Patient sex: M
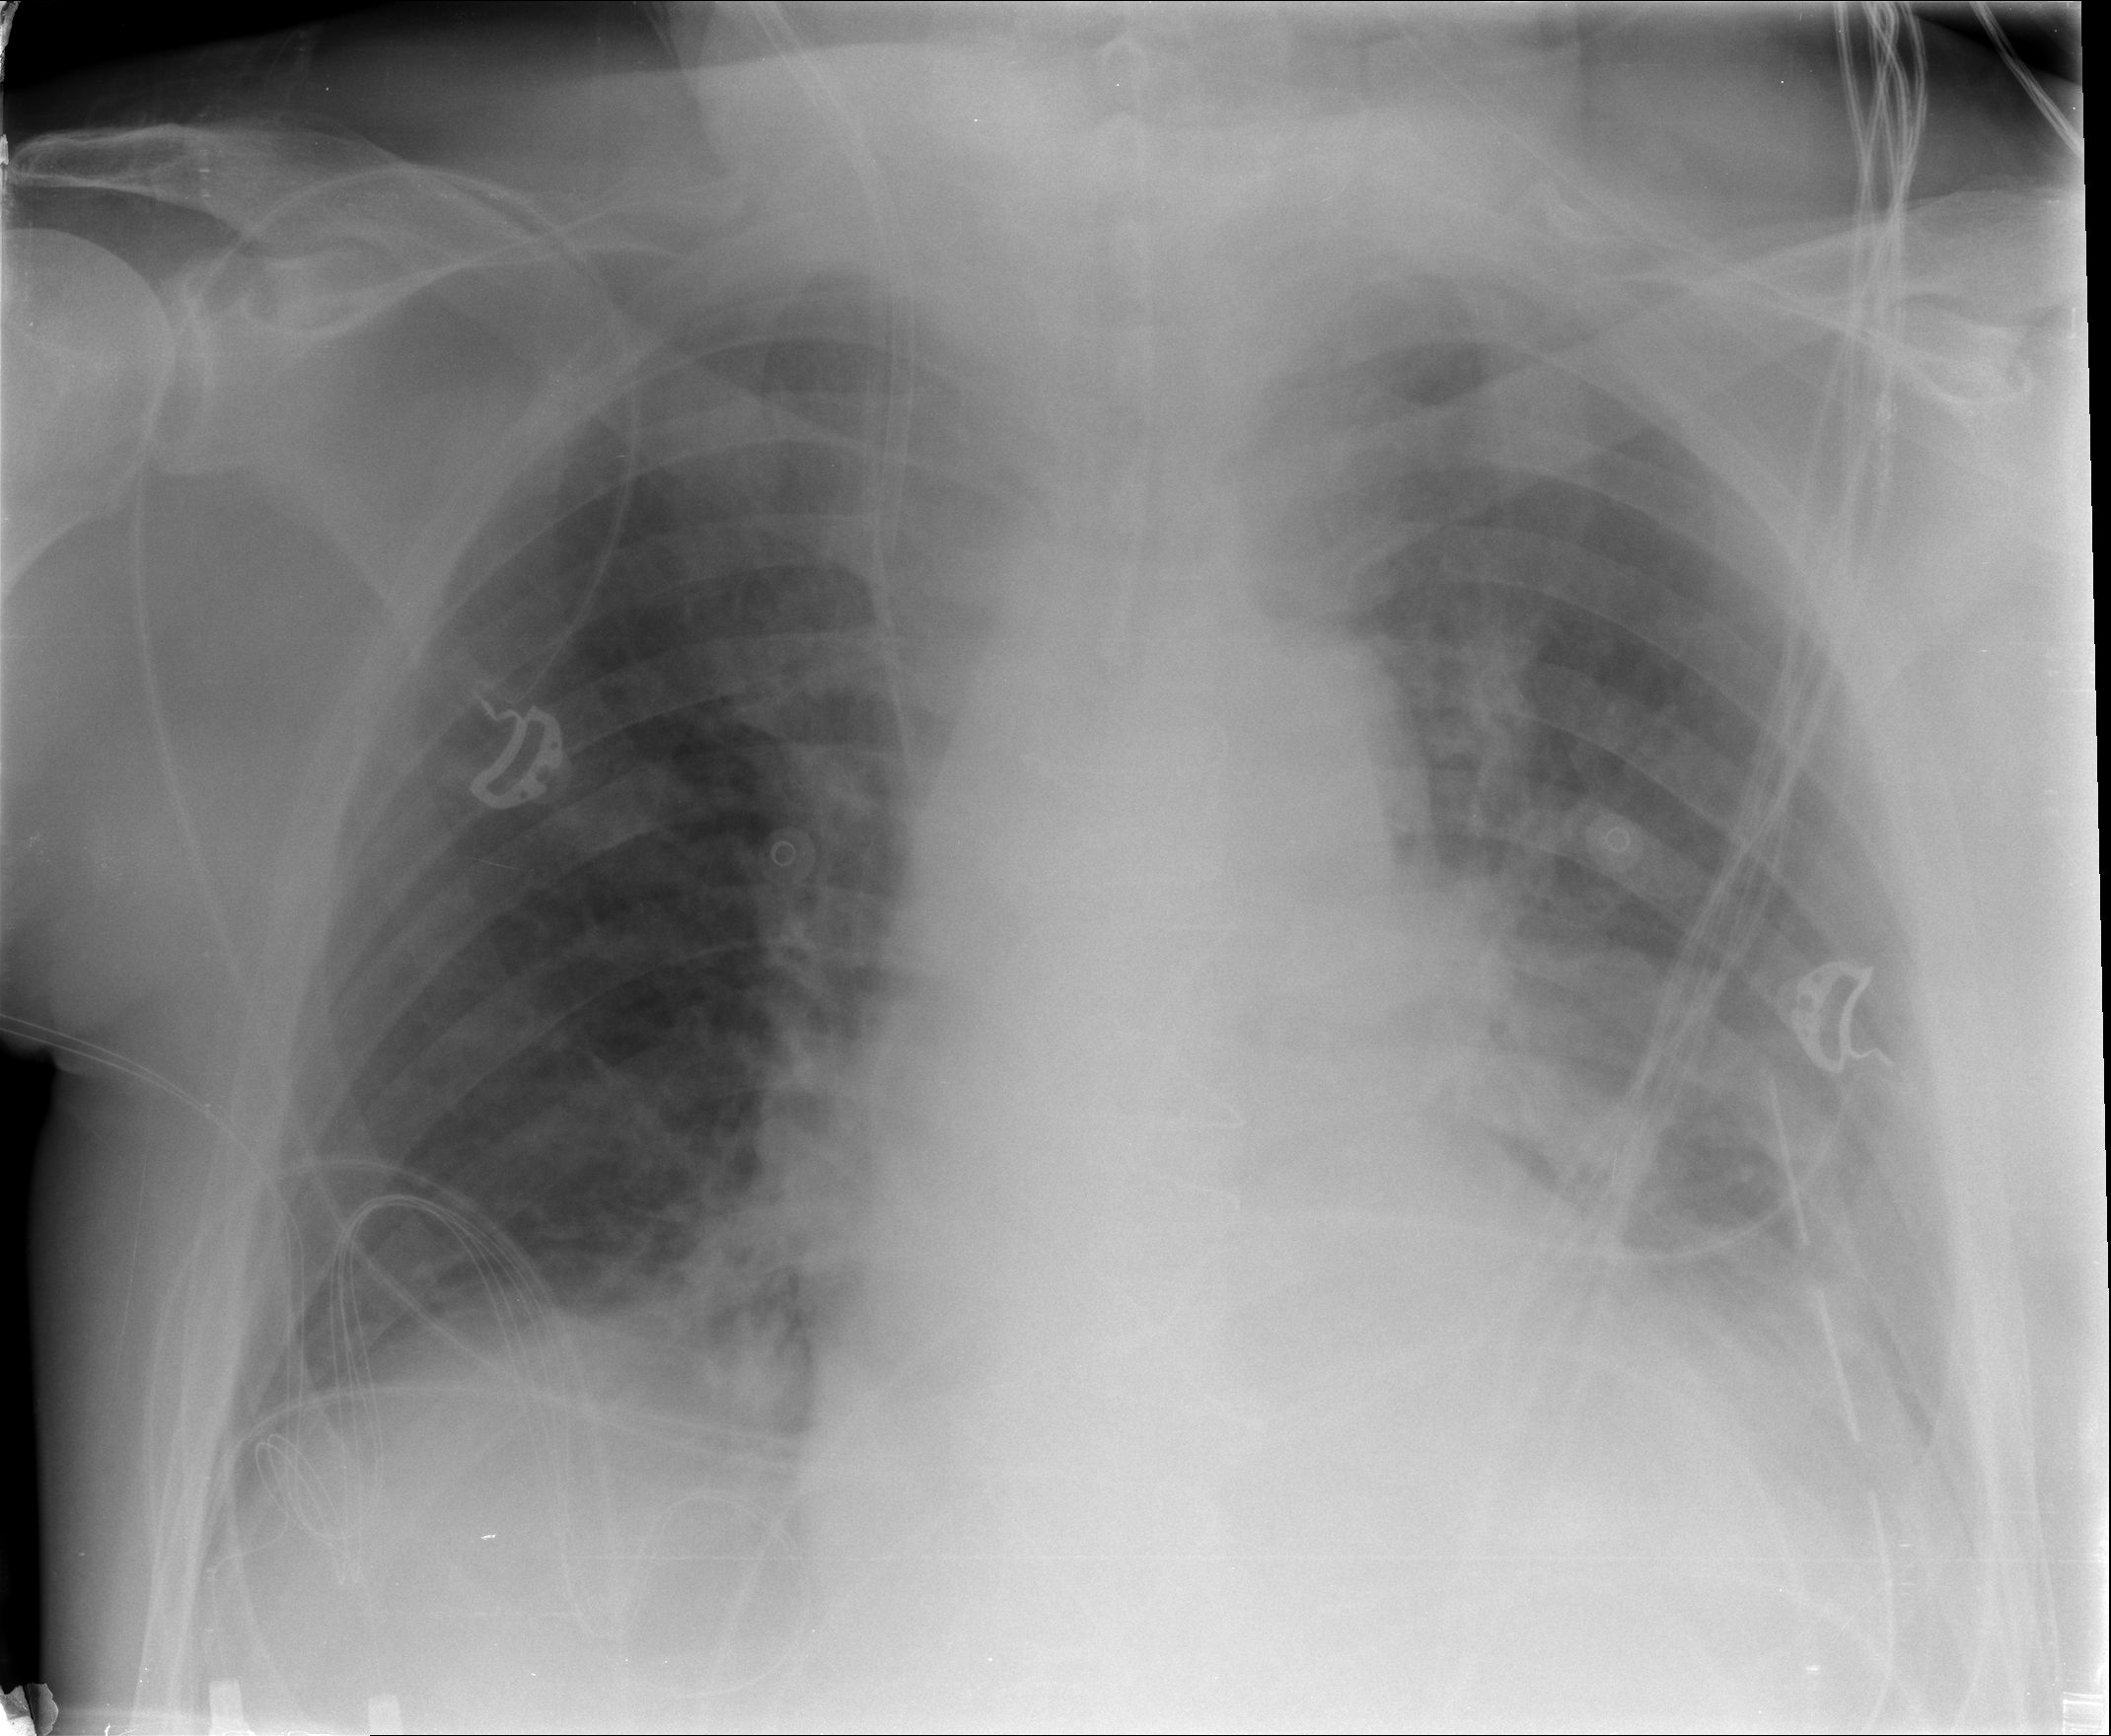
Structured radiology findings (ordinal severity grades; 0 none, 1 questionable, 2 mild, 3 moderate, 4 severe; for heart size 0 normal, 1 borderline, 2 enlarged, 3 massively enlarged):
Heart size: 0
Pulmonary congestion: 0
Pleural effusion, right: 0
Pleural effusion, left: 3
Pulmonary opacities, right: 0
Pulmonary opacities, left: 0
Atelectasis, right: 0
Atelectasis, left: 2